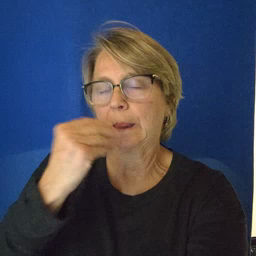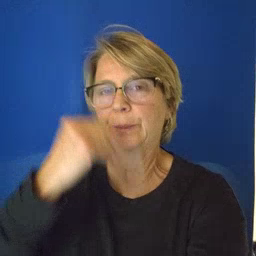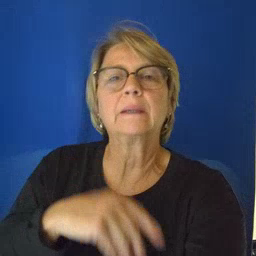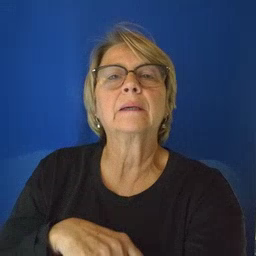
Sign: sleepy